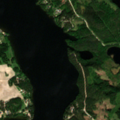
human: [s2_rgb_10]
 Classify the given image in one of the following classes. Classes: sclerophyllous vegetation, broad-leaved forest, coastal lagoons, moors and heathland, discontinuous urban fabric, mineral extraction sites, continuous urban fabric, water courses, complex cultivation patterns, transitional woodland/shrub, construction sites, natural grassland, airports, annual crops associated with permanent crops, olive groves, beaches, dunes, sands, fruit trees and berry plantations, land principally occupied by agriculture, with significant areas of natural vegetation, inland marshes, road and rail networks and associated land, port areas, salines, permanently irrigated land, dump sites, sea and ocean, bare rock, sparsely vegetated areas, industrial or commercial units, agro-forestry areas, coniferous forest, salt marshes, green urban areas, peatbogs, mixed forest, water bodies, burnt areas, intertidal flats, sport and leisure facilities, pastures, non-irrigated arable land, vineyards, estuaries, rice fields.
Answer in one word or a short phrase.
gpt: land principally occupied by agriculture, with significant areas of natural vegetation, mixed forest, water bodies